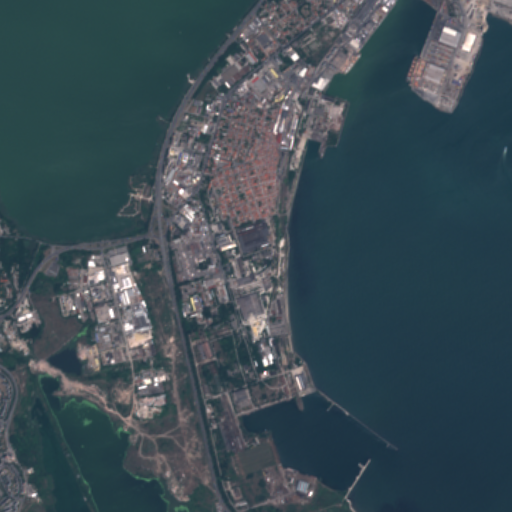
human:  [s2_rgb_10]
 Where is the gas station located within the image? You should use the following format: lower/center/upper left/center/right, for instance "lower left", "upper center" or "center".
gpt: The gas station is located in the upper center of the image.
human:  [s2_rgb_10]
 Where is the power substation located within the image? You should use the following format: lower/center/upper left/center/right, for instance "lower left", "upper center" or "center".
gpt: The power substation is located in the center left of the image.
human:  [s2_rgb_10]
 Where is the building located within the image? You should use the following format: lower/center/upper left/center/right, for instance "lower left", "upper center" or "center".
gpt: There is no building in the image.